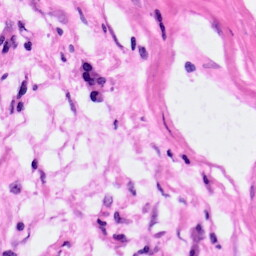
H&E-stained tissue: Pancreatic